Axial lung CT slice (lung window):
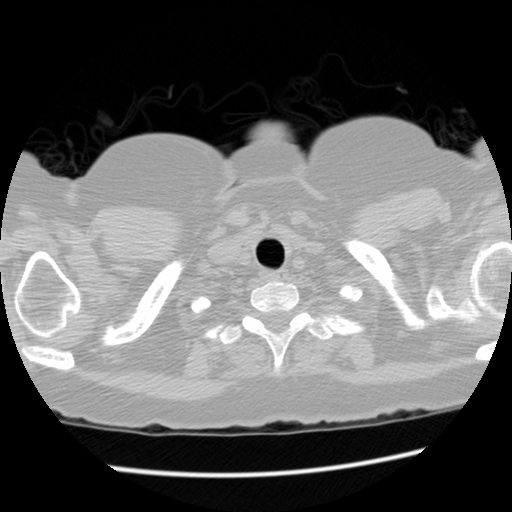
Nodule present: no